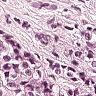
Metastatic tissue present: yes